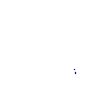
Particle: proton